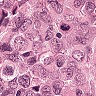
Metastatic tissue present: yes